Current action and preconditions to check: trajectory_clear

Your task: For each precondition in the list above, predict whether it will hold at this action.

Consider the current scene as observed from the mobile robot's camera, and analyze the predicted future states of all dynamic agents (e.g., people, animals, vehicles, or any moving entities) within the NEXT SECOND.

IMPORTANT: Only answer "very likely" if you are absolutely certain—based on strong, clear evidence—that a dynamic agent will violate the precondition in the predicted future state. Do NOT answer "very likely" for unlikely, ambiguous, or low-probability risks.

Ask yourself for each precondition: Is there a high probability, with clear and convincing evidence, that the predicted future states of any dynamic agent will interfere with the predicted future state of the currently executing action within the NEXT SECOND, causing that precondition to fail?

Assess the risk level based on these predictions. Use "likely" or "very likely" if motions create a clear risk of interference.

Use "neutral" or "improbable" if agents are nearby but their predicted paths are clearly diverging or non-conflicting.

Failure Risk Categories: "very improbable", "improbable", "neutral", "likely", "very likely"

Answer Format: Output ONLY the probability_of_failure value from these categories: "very improbable", "improbable", "neutral", "likely", "very likely"

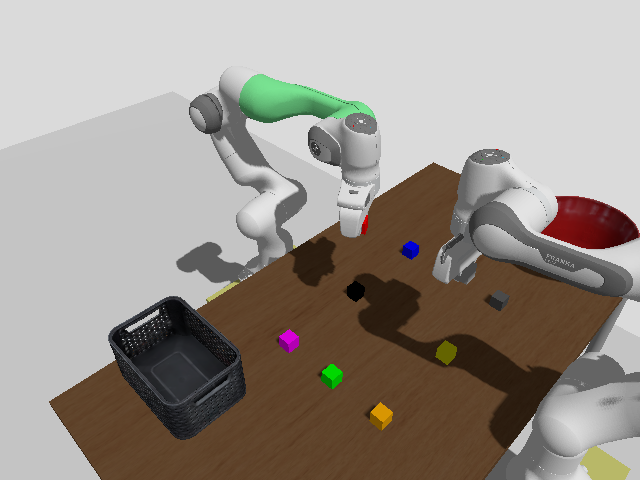

Answer: improbable